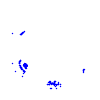
Particle: electron